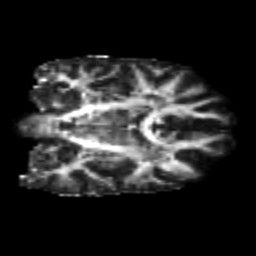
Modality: FA
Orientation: coronal
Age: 24
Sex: female
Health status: healthy
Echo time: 0.074 s